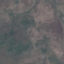
Land use / land cover: HerbaceousVegetation